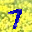
Label: 7